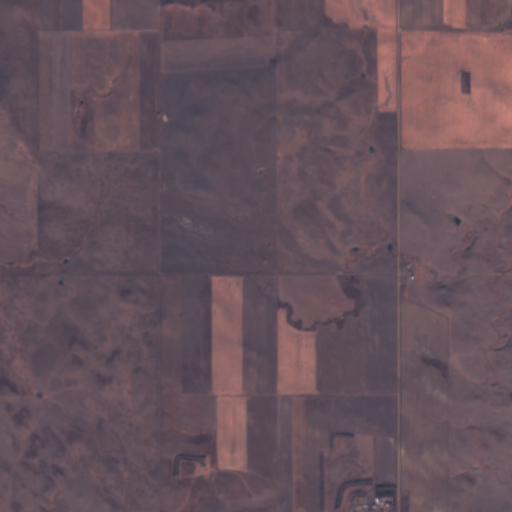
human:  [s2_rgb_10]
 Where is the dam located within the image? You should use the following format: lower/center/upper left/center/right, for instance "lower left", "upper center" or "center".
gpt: The dam is located in the center right of the image.
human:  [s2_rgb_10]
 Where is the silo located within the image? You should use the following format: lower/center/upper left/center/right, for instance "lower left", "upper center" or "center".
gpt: The silo is located in the lower right of the image.
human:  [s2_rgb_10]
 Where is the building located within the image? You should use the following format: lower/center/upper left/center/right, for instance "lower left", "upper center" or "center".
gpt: The building is located in the lower right of the image.
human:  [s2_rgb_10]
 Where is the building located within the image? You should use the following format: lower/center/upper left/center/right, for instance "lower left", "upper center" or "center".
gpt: The building is located in the lower right of the image.
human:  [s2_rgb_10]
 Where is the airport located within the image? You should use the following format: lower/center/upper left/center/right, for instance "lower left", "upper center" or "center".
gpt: There is no airport in the image.